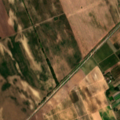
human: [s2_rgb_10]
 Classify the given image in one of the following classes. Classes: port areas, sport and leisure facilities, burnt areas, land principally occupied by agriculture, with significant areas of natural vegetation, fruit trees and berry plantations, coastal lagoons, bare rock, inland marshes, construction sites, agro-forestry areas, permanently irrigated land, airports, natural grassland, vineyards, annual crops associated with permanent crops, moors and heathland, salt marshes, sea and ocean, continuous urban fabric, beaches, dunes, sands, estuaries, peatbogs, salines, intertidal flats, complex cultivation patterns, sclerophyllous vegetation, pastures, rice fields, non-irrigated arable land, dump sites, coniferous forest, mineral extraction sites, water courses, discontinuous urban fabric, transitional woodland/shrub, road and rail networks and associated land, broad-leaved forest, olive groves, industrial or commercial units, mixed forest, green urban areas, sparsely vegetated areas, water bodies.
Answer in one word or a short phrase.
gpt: non-irrigated arable land, fruit trees and berry plantations, complex cultivation patterns